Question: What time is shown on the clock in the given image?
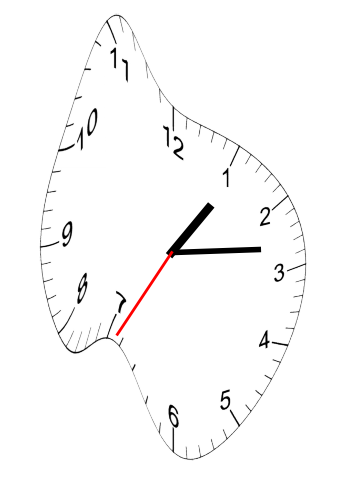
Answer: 01:13:35